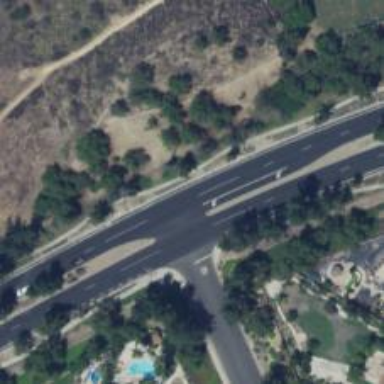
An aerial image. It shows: Primary road with asphalt surface.